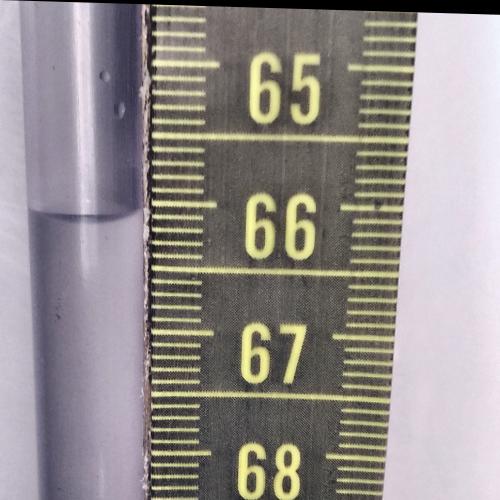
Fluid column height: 66.1 cm